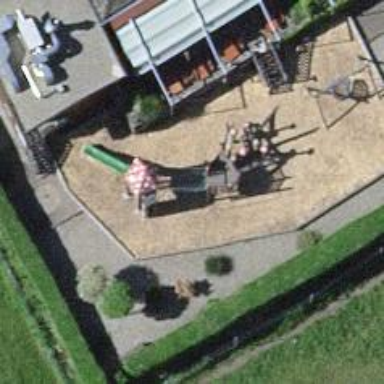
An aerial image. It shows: Playground area for leisure land.